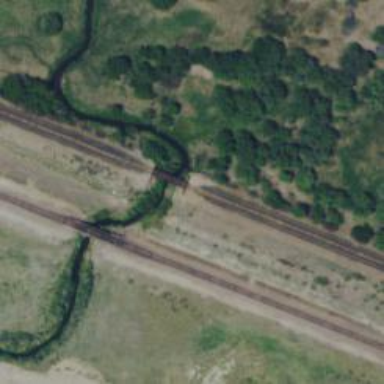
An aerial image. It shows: Railway bridge.